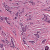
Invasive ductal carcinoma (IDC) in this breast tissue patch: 1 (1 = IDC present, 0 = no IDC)